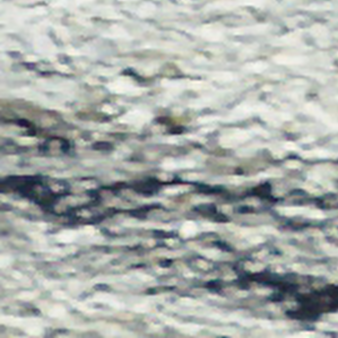
Label: other